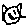
Label: cat